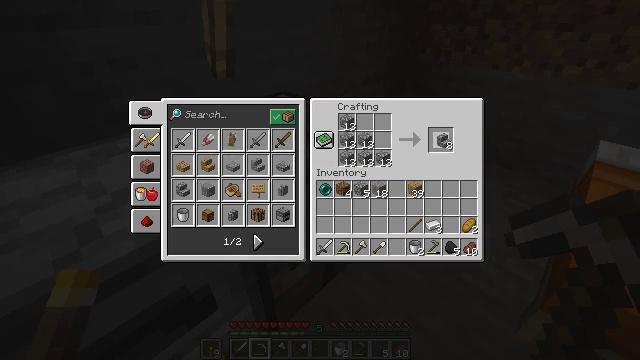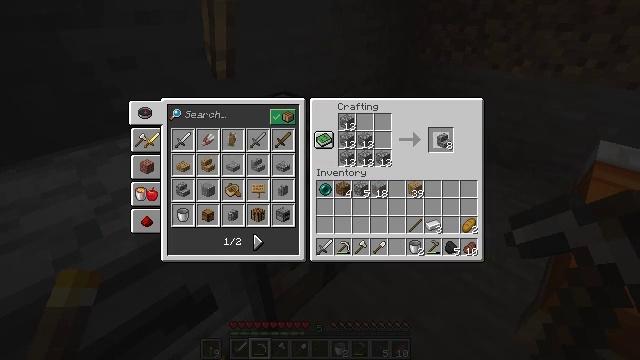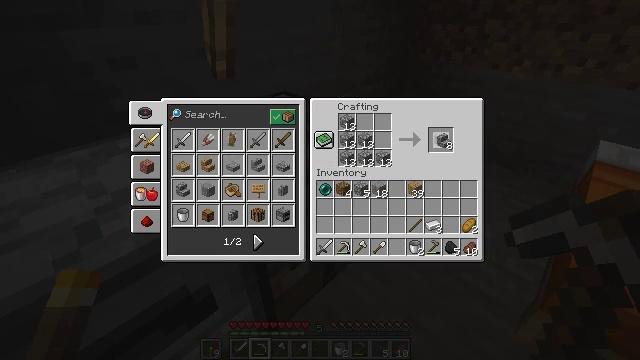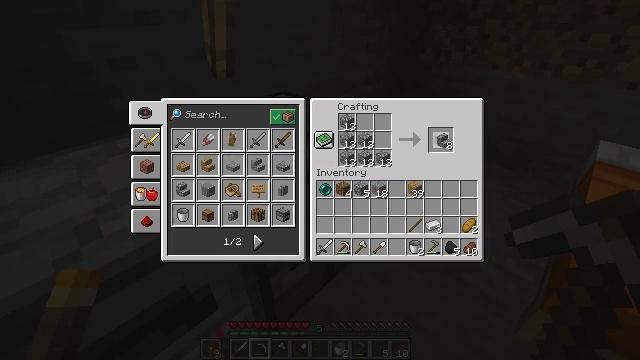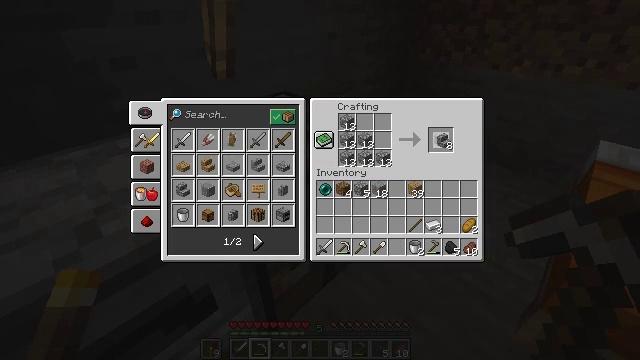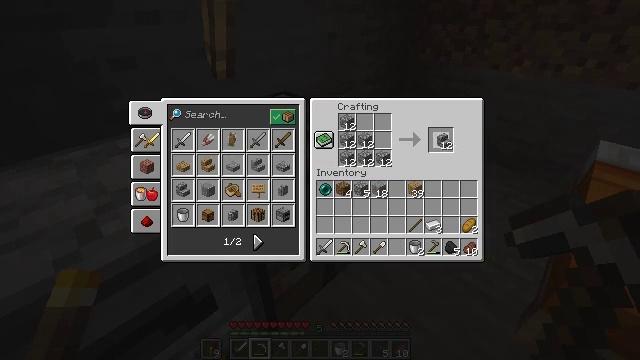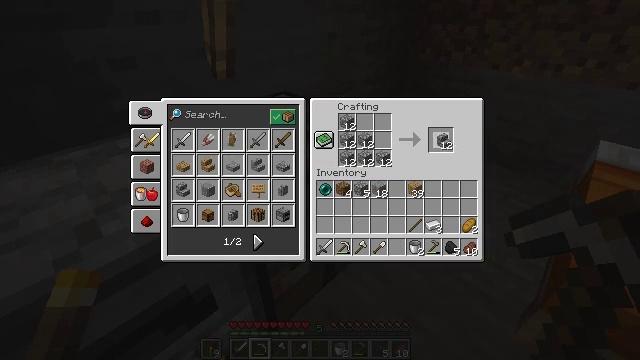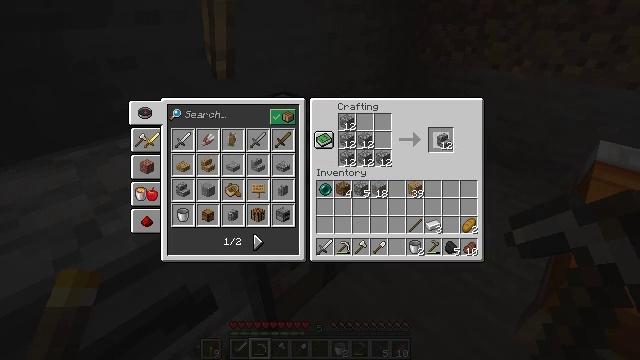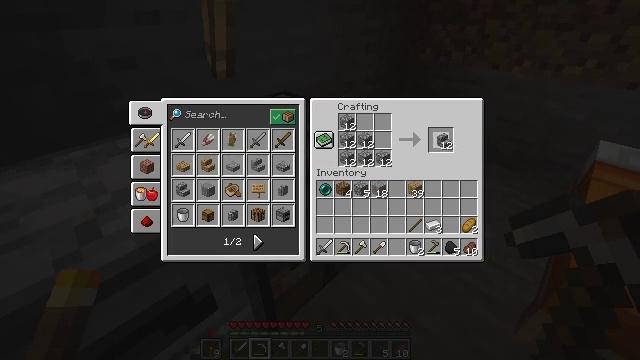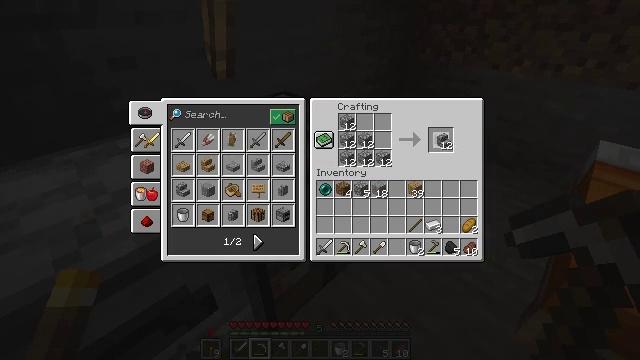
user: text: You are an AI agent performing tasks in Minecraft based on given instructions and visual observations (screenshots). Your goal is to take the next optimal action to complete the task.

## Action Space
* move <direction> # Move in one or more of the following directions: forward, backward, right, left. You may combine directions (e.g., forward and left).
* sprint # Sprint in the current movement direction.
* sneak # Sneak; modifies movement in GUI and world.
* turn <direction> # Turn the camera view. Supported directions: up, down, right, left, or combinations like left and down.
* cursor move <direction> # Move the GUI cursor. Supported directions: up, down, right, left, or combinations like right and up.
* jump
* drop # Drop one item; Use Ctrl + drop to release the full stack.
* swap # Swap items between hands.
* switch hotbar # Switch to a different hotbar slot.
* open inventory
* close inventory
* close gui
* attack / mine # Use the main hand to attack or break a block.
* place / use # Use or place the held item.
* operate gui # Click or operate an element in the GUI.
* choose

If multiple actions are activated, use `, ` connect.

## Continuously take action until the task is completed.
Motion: motion action
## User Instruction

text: Form cobblestone stairs by placing cobblestone in the crafting grid.
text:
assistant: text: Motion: no_op
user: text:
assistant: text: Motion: operate gui
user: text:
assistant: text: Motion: operate gui
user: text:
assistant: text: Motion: operate gui
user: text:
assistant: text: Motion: no_op
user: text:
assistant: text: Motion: no_op
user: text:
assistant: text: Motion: no_op
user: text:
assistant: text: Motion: no_op
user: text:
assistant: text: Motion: operate gui
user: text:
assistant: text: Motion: operate gui